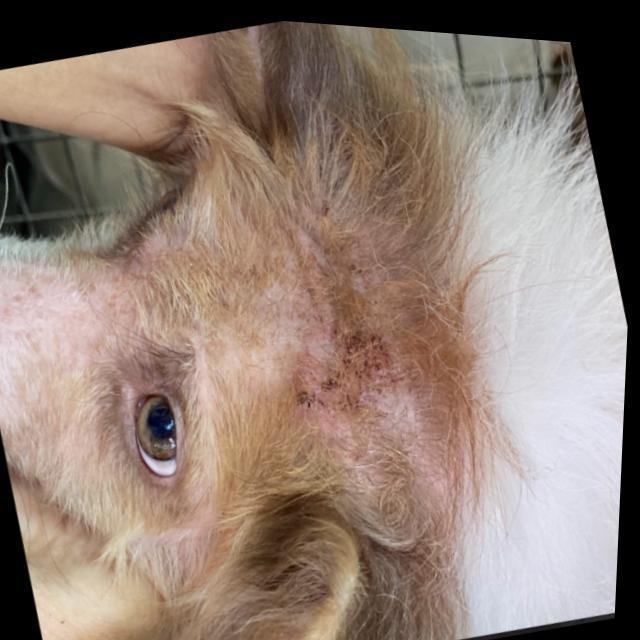
Canine demodicosis (Demodex mange) — caused by Demodex canis mites. Presents with alopecia, follicular papules, pustules, and comedones. Often localized on face and forelimbs.